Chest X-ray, AP view. Patient: 45 years old, sex F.
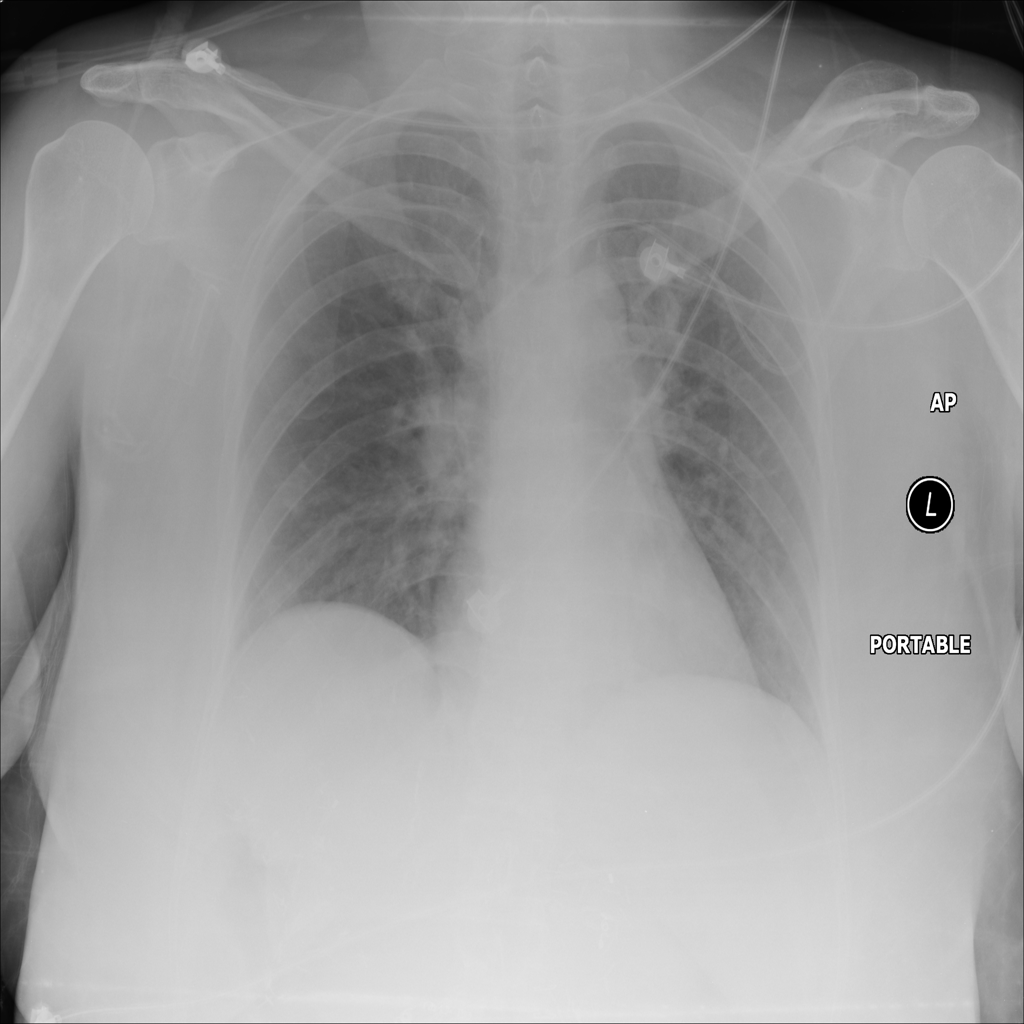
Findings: No Finding